Field crop: maize
Growth stage: 1
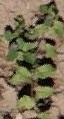
Species: convolvulus